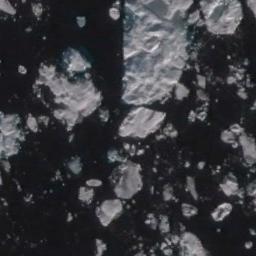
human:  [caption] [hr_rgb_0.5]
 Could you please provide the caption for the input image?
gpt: There is a big ice and many small ice on the dark green sea .

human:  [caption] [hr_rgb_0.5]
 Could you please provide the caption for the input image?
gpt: A lot of sea ice of different sizes and thickness floats in the deep blue sea .

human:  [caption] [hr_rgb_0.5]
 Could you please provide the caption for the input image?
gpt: Countless ice cubes of various sizes are connected into a loose, Large piece floating on the blue sea .

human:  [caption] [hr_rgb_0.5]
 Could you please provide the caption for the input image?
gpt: The sea is surrounded by sea ice .

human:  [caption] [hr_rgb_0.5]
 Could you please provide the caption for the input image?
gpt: There are many pieces of sea ice .